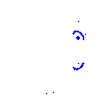
Particle: kaon